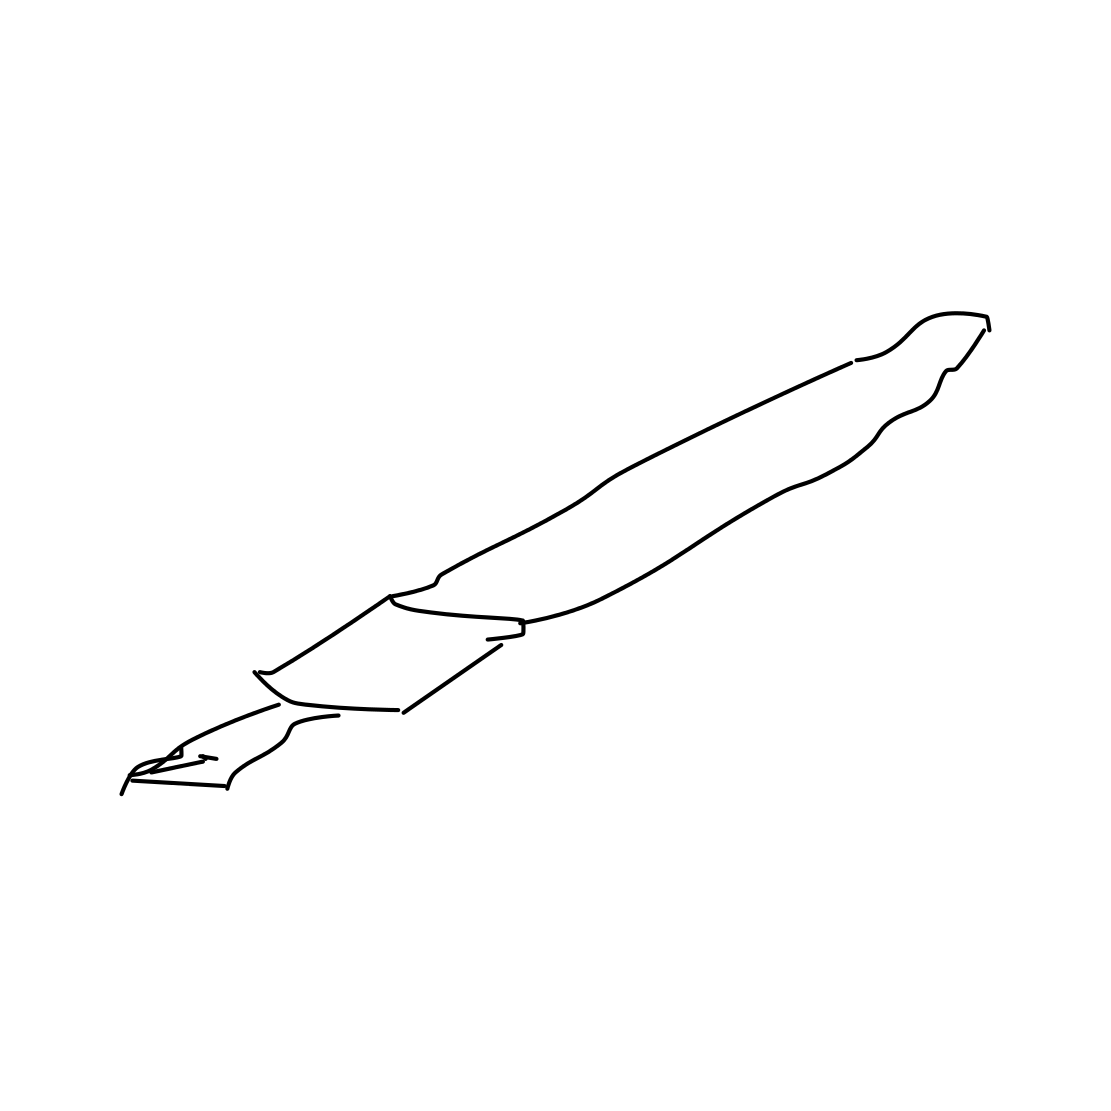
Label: pen